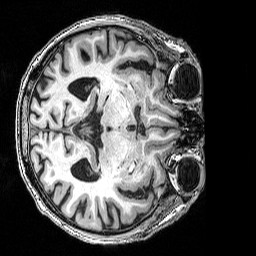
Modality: T1w
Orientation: axial
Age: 66
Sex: male
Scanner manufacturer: siemens
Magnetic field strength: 3 T
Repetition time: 2.53 s
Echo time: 0.0035 s